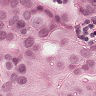
Metastatic tissue present: yes